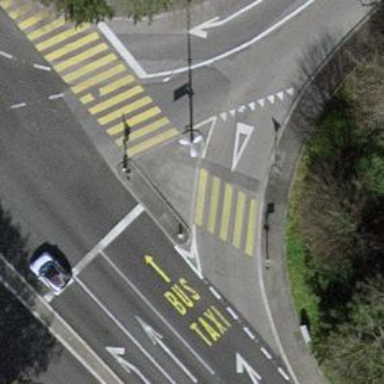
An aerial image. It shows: Uncontrolled crossing on the road.